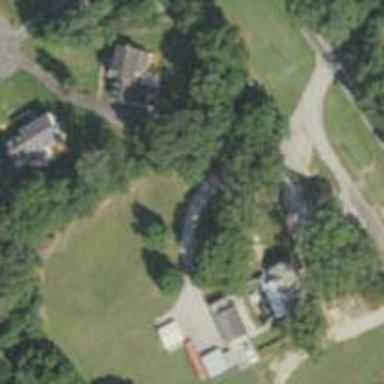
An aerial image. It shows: Driveway leading to service road.